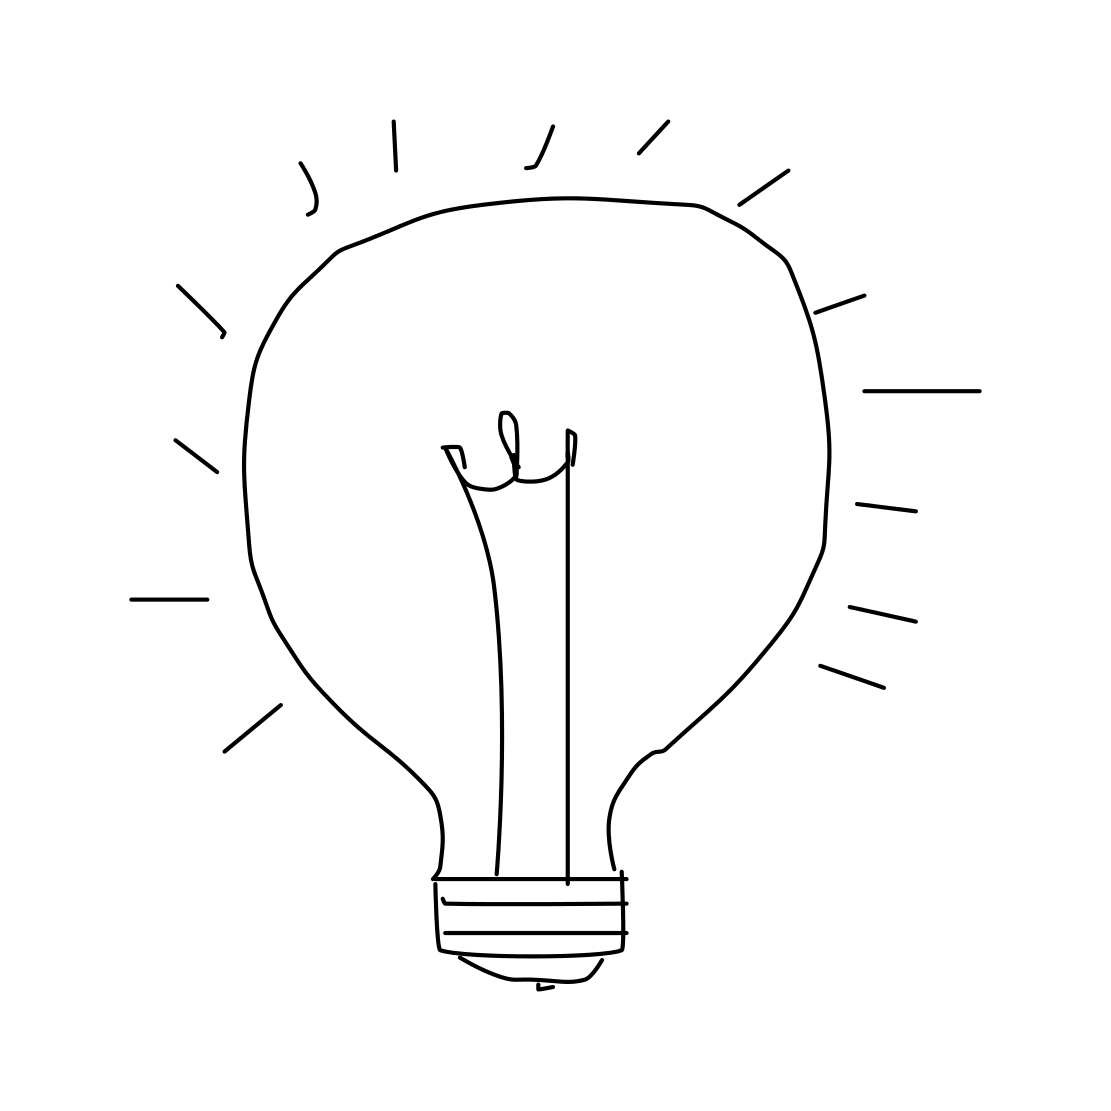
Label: lightbulb